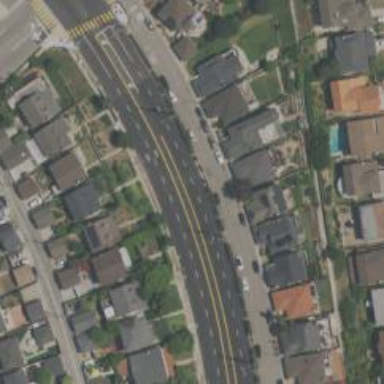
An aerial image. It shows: Tertiary road with asphalt surface and sidewalk on the left side.